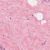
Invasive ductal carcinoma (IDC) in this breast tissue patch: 0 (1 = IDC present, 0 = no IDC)